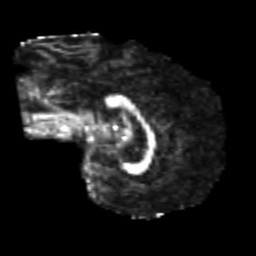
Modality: FA
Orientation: sagittal
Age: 20
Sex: male
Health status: healthy
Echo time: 0.074 s